Question: I'm trying to list up my local file-system recursively using 'dirent.h'. In order to prevent from following sym-links, I'm using the 'sys/stat.h' header. In the following you can find my SSCCE program.
'''
/**
* coding: utf-8
*
* Copyright (C) 2013, Niklas Rosenstein
*
* listdir.c - List up directories and file-content recursively.
*/
#include <stdio.h>
#include <stdlib.h>
#include <string.h>
#include <dirent.h>
#include <sys/stat.h>
void list_dir(const char* directory_name) {
DIR* directory_handle = opendir(directory_name);
if (directory_handle == NULL) {
fprintf(stderr, "Could not open directory %s.
", directory_name);
return;
}
char buffer[1024];
struct dirent* dentry;
int directory_name_length = strlen(directory_name);
memcpy(buffer, directory_name, directory_name_length);
buffer[directory_name_length] = '/';
while ((dentry = readdir(directory_handle)) != NULL) {
char* name = dentry->d_name;
int length = strlen(name);
// Skip the dotted elements.
if (strcmp(name, ".") == 0 || strcmp(name, "..") == 0) continue;
// Concatenate the directory name with the element name.
memcpy(buffer + directory_name_length + 1, name, length);
buffer[directory_name_length + 1 + length] = 0;
printf("%s
", buffer);
// Proceed recursively if the element is a directory.
struct stat s;
if (stat(buffer, &s) != 0) {
fprintf(stderr, "WARNING: stat() failed on %s
", buffer);
continue;
}
mode_t mode = s.st_mode;
if (mode & S_IFDIR && !(mode & S_IFLNK)) {
list_dir(buffer);
}
}
closedir(directory_handle);
}
int main(int argc, char** argv) {
if (argc != 2) {
fprintf(stderr, "Expected exactly 2 arguments.
");
return -1;
}
list_dir(argv[1]);
return 0;
}
'''
I just can't get it to work to detect symbolic links correctly. When it comes accross a symbolic link, linking to it's parent directory, it goes on and on and on. It seems like there are a few folders like this on my system, eg. '/usr/bin/X11':
'''
/usr/bin/X11/
X11/ -> .
'''
This line must not be entirely correct: 'if (mode & S_IFDIR && !(mode & S_IFLNK)) {'. Is it propabaly an issue with the 'stat()' function or am I missing something obvious here?
Here's a picture of my terminal after invoking './listdir /usr/bin/X11', stopping the program after about a second by pressing '^C'.

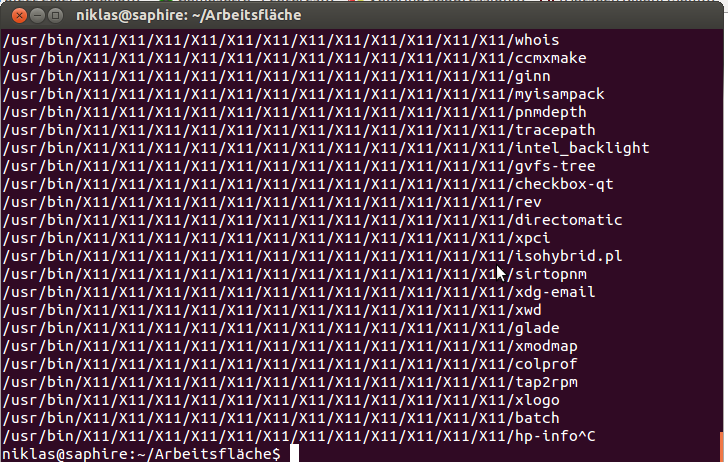
Answer: Try 'lstat' instead of 'stat': the latter, when done on symbolic link, returns information on its target (the final one, which is not a symbolic link).
'S_IFDIR' and 'S_IFLNK' are not supposed to be used as if they were exclusive bit flags. For directory, use 'S_ISDIR(mode)'; for symbolic link, you'll need no test: 'lstat' won't report symbolic link as a directory, and that's enough when all you want is to symbolic links.